Question: I'm trying to set up some unit tests to ensure that URLs will be mapped to the appropriate controllers and actions according to a route-table, and that the target action-method and controller exists within the relevant assembly.
The only remaining problem I'm having is testing the existence of an action-method where an 'ActionNameAttribute' has been applied to enable dash-separated action-name mappings, e.g., a "Contact Us" form url: '/contact-us' maps to the ContactUs method on a Forms controller because the ContactUs method signature is defined thusly:
'''
[ActionName("contact-us")]
public ActionResult ContactUs()
'''
I've set up the following method, which I am running inside each test, and works for all cases where the action-method name is redefined with 'ActionNameAttribute':
'''
private static bool ActionIsDefinedOnController(string expectedActionName, string controllerName, string assemblyName)
{
var thisControllerType = Type.GetType(AssemblyQualifiedName(controllerName, assemblyName), false, true);
if (thisControllerType == null)
return false;
var allThisControllersActions = thisControllerType.GetMethods().Select(m => m.Name.ToLower());
if( allThisControllersActions.Contains(expectedActionName.ToLower()))
return true;
var methods = thisControllerType.GetMethods();
//If we've so far failed to find the method, look for methods with ActionName attributes, and check in those values:
foreach (var method in methods)
{
if (Attribute.IsDefined(method, typeof(ActionNameAttribute))
{
var a = (ActionNameAttribute) Attribute.GetCustomAttribute(method, typeof (ActionNameAttribute));
if (a.Name == expectedActionName)
return true;
}
}
return false;
}
'''
...but whenever a method's name is redifined with 'ActionNameAttribute', the check 'Attribute.IsDefined(method, typeof(ActionNameAttribute)' is failing (returns 'false'), even when I can see the attribute in the list of custom-attributes in my debugging session:

I've been able to construct a different check:
I had pasted in the wrong code here initially, here's the revised:
'''
List<string> customAttributes = method.GetCustomAttributes(false).Select(a => a.ToString()).ToList();
if (customAttributes.Contains("System.Web.Mvc.ActionNameAttribute"))
{
var a = (ActionNameAttribute) Attribute.GetCustomAttribute(method, typeof (ActionNameAttribute));
if (a.Name == expectedActionName)
return true;
}
'''
...and now my condition is catching the cases where 'ActionNameAttribute' is applied, but now 'Attribute.GetCustomAttribute()' returns null. So I can't check the value of the action name to compare against the expected value... arrrrgh!
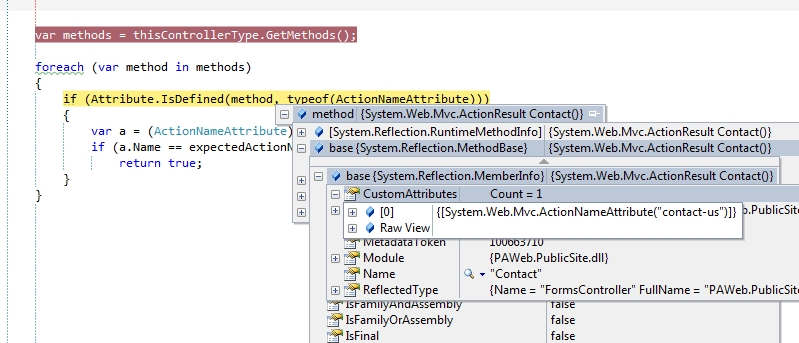
Answer: I would just have:
'''
//If we've so far failed to find the method, look for methods with ActionName attributes, and check in those values:
foreach (var method in methods)
{
var attr = method.GetCustomAttribute<System.Web.Mvc.ActionNameAttribute>();
if (attr!=null && attr.Name == expectedActionName)
{
return true;
}
}
'''
As I said in comment, I suspect that you're picking up the 'ActionNameAttribute' in your 'typeof' calls, so I've been explicit